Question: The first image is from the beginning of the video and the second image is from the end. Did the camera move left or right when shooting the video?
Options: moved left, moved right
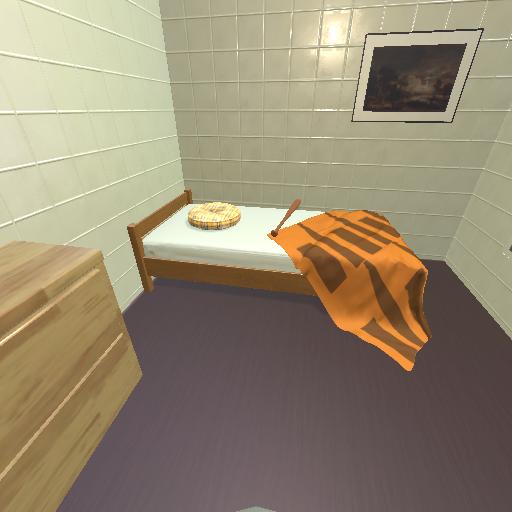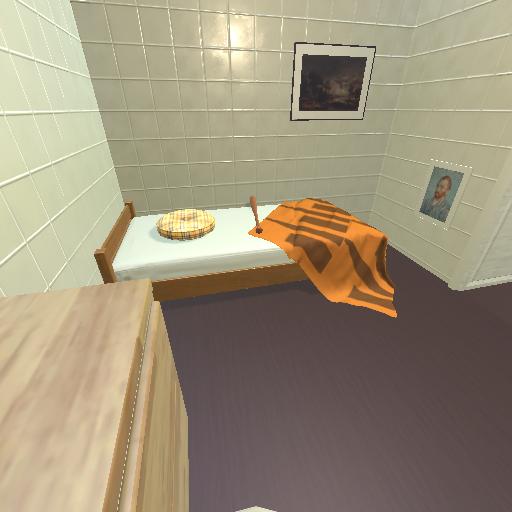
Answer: moved left